Question: I am using IBM Bluemix to make a web service for a school project.
I set a localhost to run my code, but I am facing an "assert.AssertionError" when I type "npm start" in the Windows 10 Command Prompt.
I am facing an assert.AssertionError when I try to run my code.
What is causing this error and how can I get rid of it?
Here is my .js file:
'''
/*eslint-env node*/
//------------------------------------------------------------------------------
// node.js starter application for Bluemix
//------------------------------------------------------------------------------
//"Ask" express
var express = require(express);
// HTTP request - duas alternativas
var http = require('http');
var request = require('request');
// cfenv provides access to your Cloud Foundry environment
// for more info, see: https://www.npmjs.com/package/cfenv
var cfenv = require('cfenv');
// create a new express server
var app = express();
// serve the files out of ./public as our main files
app.use(express.static(__dirname + '/public'));
// get the app environment from Cloud Foundry
var appEnv = cfenv.getAppEnv();
//chama o express, que abre o servidor
var express = require('express');
// start server on the specified port and binding host
app.listen(appEnv.port, '0.0.0.0', function() {
// print a message when the server starts listening
console.log("server starting on " + appEnv.url);
});
app.get('/home1', function(res){
http.get('http://developers.agenciaideias.com.br/cotacoes/json', function(res){
var body = '';
res.on('data', function(chunk){
body += chunk;
});
res.on('end', function(){
var json = JSON.parse(body);
});
var json = JSON.parse(res);
var cotacao = json["bovespa"]["cotacao"];
console.log("A sua cotacao e "+cotacao);
});
});
'''

Here is a print of the error screen I get when I do "npm start". Please notice that the "C:xxxxx" path is the directory that contains my .js file.
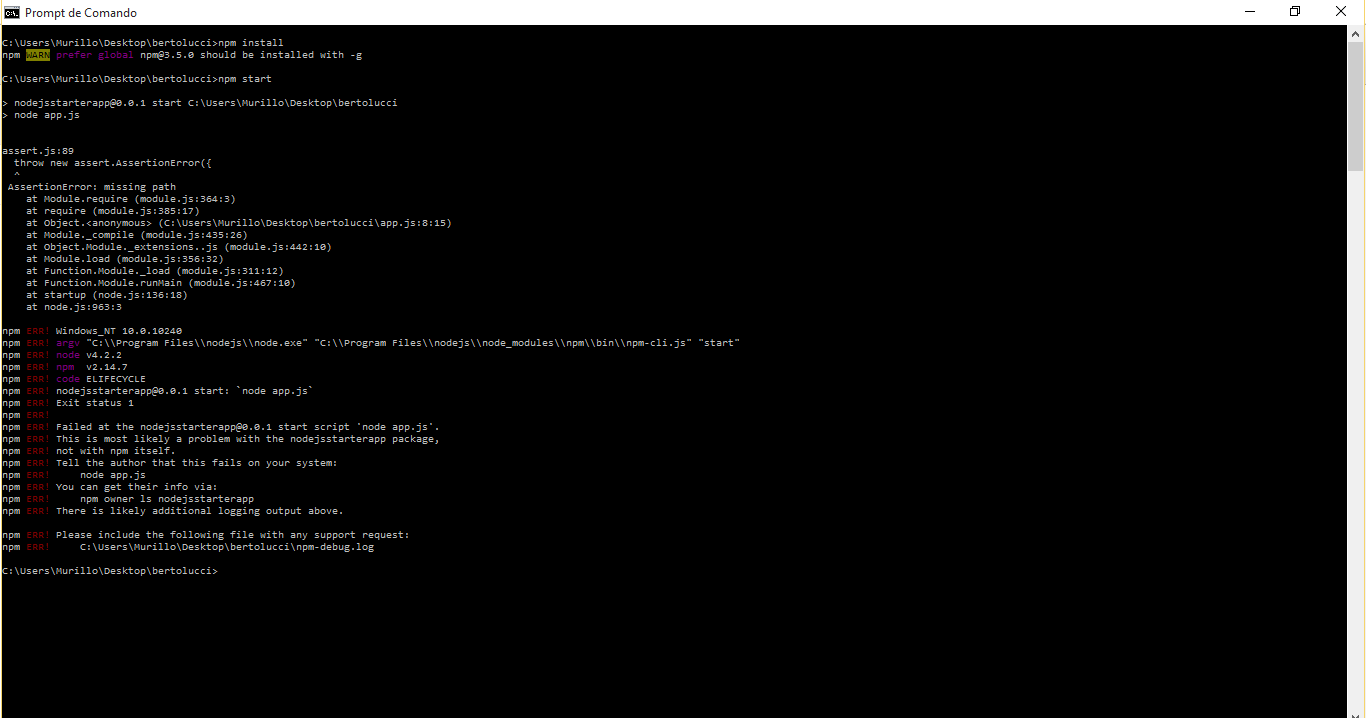
Answer: your nodejs application doesn't find 'express' module, so you are facing that issue.
change your line
> var express = require(express);
in
> var express = require('express');
or simply remove that line, as that is a duplicate.
You have already required the module
> //chama o express, que abre o servidor
var express = require('express');